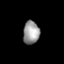
Tissue: prostate
Cell type: T cells
Senescence score: 0.3017
Nuclear area (px): 366
Mean DAPI intensity: 154.776